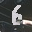
Label: 6